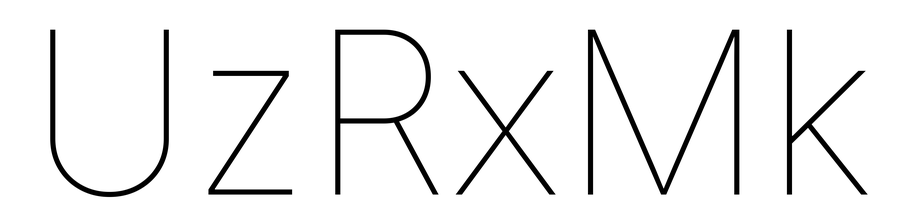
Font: Inter_Thin